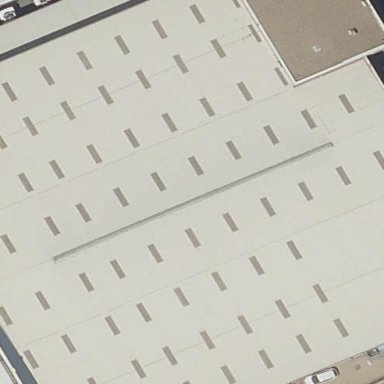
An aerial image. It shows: Industrial building.